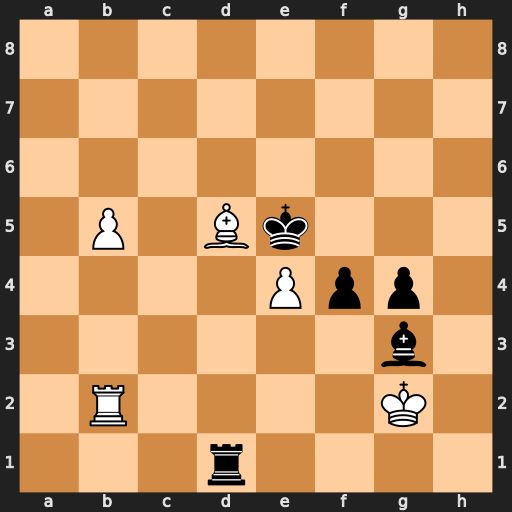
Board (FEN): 8/8/8/1P1Bk3/4Ppp1/6b1/1R4K1/3r4
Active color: w
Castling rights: -
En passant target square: -
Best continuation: b6 Be1 b7